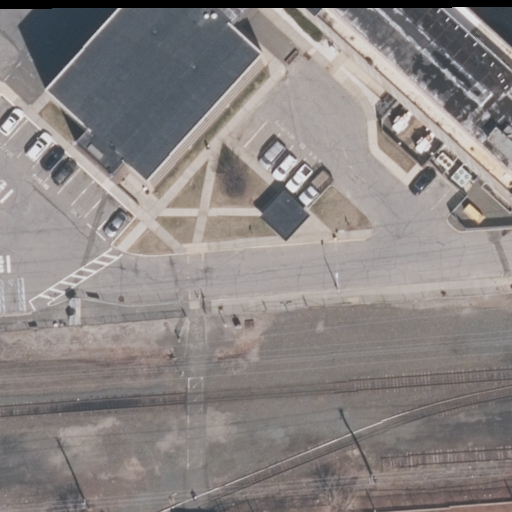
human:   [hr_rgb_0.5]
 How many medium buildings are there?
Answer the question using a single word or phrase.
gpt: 0

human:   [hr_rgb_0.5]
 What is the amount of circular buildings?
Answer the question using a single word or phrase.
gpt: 0

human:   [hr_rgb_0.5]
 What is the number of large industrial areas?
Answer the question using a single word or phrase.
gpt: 1

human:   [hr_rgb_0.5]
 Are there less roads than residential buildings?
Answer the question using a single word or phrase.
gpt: no

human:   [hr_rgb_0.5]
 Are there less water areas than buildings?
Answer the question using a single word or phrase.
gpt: yes

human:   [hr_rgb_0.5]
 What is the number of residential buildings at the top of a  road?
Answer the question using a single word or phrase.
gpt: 1

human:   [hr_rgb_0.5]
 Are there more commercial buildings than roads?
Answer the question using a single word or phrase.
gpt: no

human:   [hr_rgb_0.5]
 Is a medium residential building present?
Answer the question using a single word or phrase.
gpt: no

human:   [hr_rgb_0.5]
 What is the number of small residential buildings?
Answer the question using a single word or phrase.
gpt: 0

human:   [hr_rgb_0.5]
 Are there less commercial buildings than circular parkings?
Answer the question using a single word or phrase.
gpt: no

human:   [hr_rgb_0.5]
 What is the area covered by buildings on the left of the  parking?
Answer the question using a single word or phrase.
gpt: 0m2

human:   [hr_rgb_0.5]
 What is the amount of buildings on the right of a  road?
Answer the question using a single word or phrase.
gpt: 1

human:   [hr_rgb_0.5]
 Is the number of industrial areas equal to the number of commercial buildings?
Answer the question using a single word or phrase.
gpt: no

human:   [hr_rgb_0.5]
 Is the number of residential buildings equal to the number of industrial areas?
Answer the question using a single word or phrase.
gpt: yes

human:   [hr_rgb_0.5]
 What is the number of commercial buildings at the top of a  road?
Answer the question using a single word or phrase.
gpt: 0

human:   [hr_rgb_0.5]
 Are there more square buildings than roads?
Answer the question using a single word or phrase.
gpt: no

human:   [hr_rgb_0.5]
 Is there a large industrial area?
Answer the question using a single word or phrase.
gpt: yes

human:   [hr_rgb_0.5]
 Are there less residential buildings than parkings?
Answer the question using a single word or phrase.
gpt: no

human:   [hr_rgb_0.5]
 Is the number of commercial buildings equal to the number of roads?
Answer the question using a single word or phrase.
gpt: no

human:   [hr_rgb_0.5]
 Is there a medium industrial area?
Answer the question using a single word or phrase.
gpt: no

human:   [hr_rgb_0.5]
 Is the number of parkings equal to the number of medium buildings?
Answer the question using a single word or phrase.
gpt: no

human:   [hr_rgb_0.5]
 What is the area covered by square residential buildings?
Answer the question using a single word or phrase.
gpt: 0m2

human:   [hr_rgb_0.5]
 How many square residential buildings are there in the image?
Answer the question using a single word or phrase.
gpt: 0

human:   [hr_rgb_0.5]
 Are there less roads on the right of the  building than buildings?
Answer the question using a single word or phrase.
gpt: yes

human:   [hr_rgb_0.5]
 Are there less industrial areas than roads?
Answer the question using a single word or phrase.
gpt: yes

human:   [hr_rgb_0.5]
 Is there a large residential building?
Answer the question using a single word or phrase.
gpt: yes

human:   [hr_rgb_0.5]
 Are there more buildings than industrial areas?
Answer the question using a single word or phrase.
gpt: no

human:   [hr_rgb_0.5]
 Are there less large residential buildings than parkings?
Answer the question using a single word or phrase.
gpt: no

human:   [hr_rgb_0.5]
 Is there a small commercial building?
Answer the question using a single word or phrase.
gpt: no

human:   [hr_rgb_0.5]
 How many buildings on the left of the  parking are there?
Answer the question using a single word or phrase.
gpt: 0

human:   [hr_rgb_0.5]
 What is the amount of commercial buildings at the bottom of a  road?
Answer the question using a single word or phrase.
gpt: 0

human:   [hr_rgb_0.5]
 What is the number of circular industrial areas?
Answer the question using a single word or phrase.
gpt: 0

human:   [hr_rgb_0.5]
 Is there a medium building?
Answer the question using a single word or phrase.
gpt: no

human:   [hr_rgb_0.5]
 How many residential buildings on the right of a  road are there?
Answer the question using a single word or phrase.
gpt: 1

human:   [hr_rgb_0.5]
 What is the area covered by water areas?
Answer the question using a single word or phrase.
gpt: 0m2

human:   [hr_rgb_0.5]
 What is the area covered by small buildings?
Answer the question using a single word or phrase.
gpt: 0m2